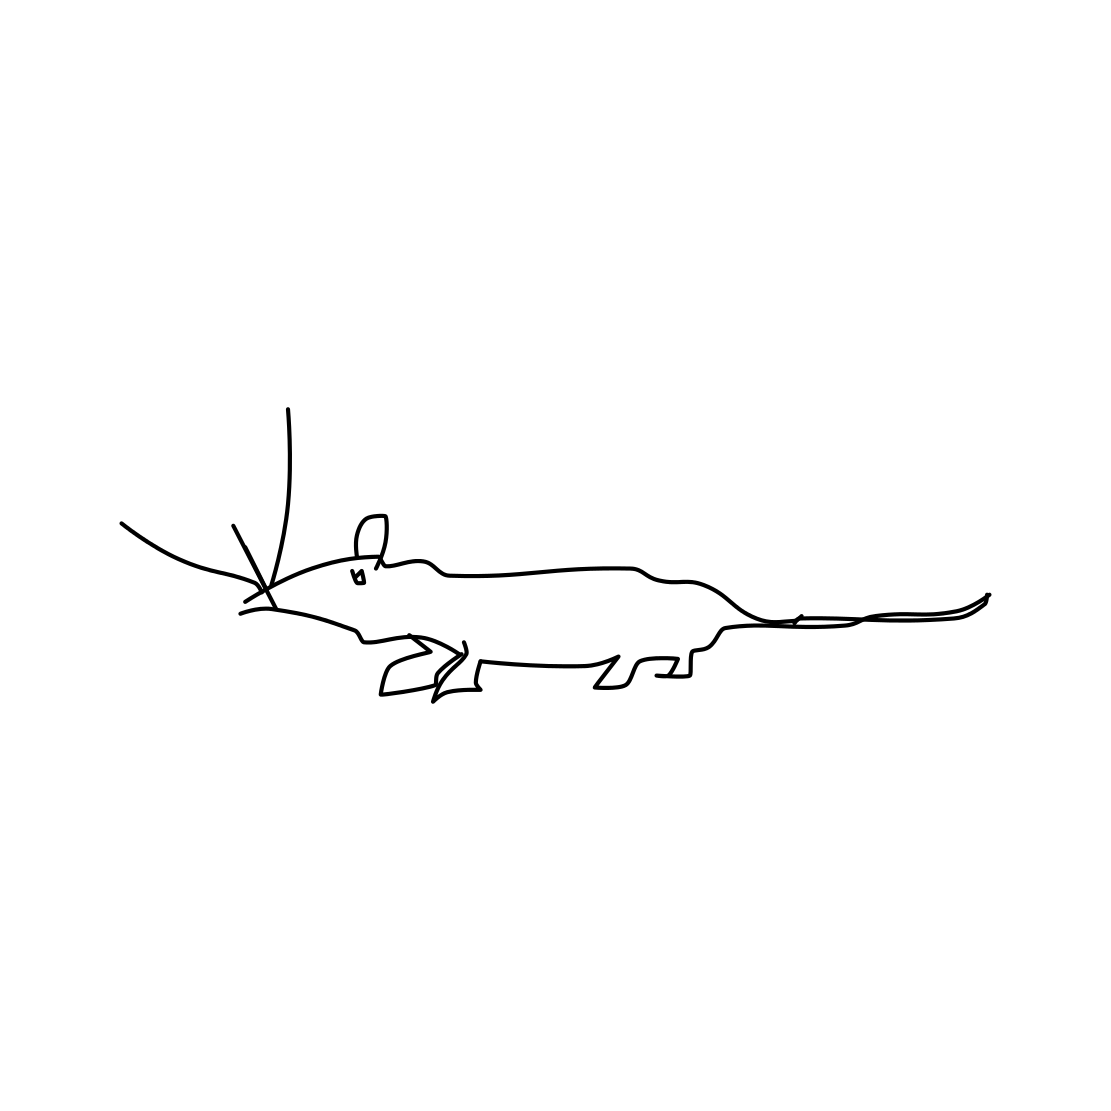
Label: mouse (animal)